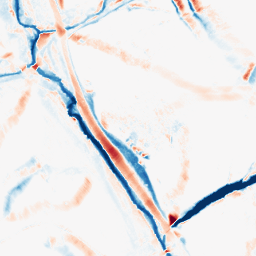
Category: morphological
Decomposition family: morphological_diamond
Decomposition parameters: operation: average
radius: 10
Upsampling method: linear_exact
Upsampling parameters: scale: 4
Upsampling scale: 4